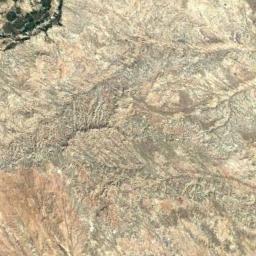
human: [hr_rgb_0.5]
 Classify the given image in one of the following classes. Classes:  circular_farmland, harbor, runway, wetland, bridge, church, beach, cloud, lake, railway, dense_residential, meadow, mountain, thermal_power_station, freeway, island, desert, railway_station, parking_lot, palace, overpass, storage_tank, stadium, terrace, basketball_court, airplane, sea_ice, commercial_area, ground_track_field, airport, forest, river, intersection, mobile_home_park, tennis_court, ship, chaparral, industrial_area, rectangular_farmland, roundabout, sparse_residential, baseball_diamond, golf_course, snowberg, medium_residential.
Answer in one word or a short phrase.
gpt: mountain